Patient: sex M, age 44
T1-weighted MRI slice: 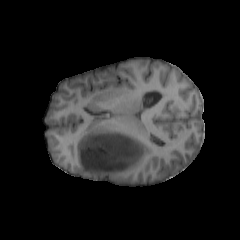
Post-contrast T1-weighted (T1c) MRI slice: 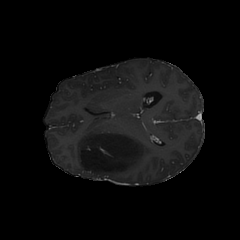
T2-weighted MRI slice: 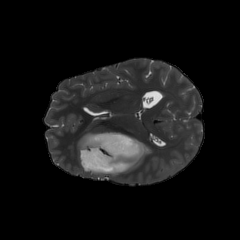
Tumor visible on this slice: yes
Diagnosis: Astrocytoma, IDH-mutant
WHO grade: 3